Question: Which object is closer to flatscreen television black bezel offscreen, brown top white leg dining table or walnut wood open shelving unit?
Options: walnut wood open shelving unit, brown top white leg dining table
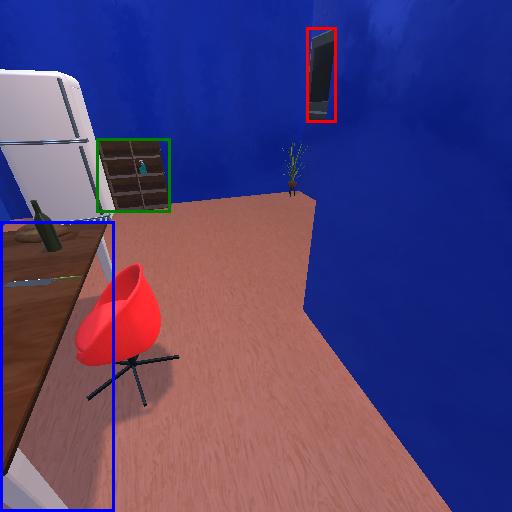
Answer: walnut wood open shelving unit